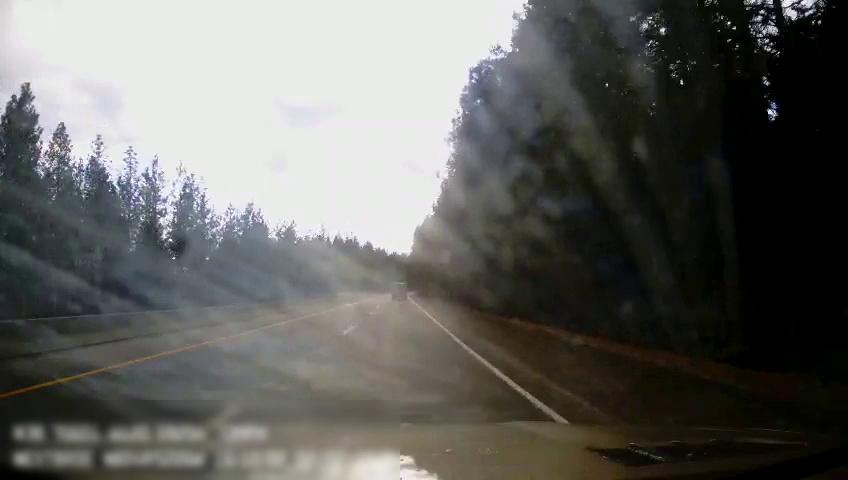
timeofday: Day
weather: Cloudy
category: Drivable Space
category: Drivable Space
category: Vehicles | Van
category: Lanes | Current Lane
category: Lanes | Alternate Lane
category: Lanes | Alternate Lane